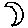
Label: moon